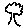
Label: tree